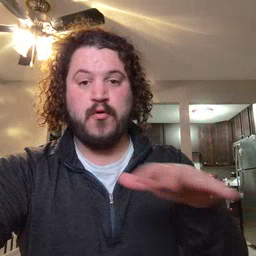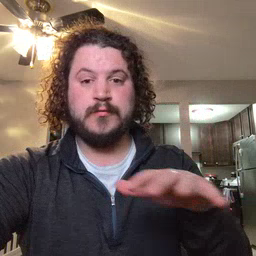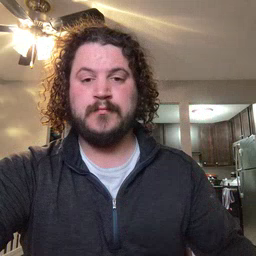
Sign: backyard